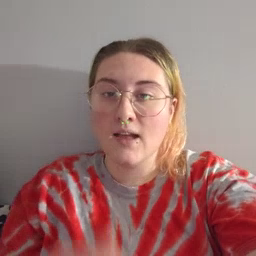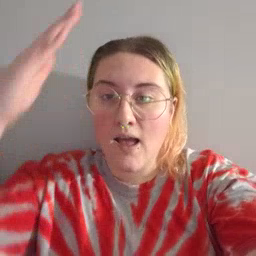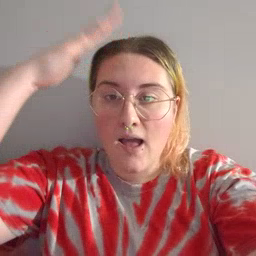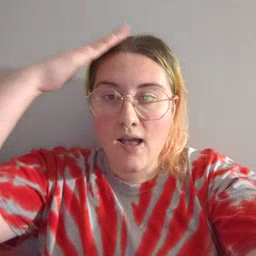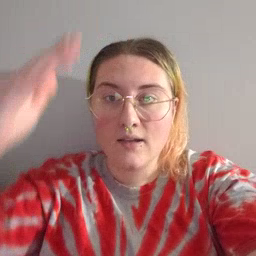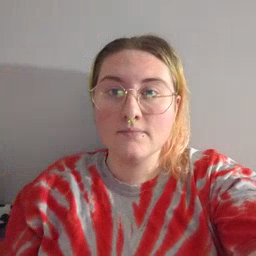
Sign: hat